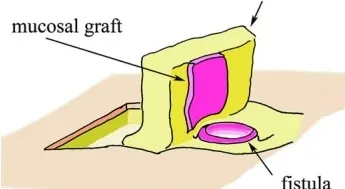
Second operation. (c) Schematic drawing of the flap.
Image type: radiology (x_ray)